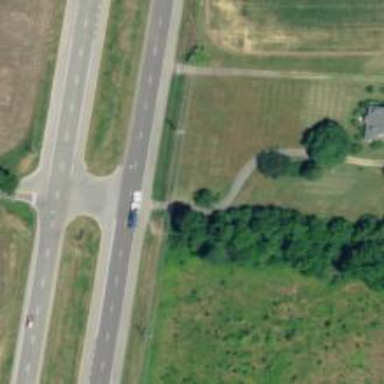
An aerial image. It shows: Trunk link highway.